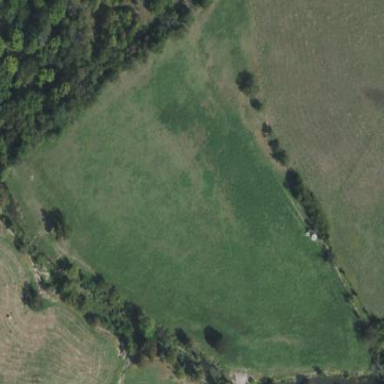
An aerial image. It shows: Agricultural meadow.